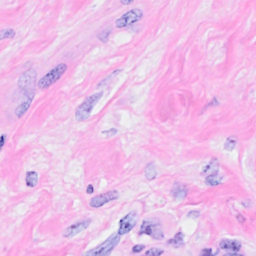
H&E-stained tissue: Breast